Question: I am adding admob adview in my android application's activity :
my code is :
in xml file :
'''
<Linearlayout
>
<Button />
<Button />
<com.google.ads.AdView
xmlns:ads="http://schemas.android.com/apk/res/com.sos.emergency"
android:id="@+id/adView"
android:layout_width="fill_parent"
android:layout_height="fill_parent"
ads:adSize="BANNER"
ads:adUnitId="publisherid" />
</Linearlayout>
'''
in my activity :
'''
AdView adview = (AdView)findViewById(R.id.adView);
adview.loadAd(new AdRequest());
adview.setAdListener(this);
'''
And now i am getting following error :
Logcat :
'''
02-13 12:03:42.784: E/Ads(271): The android:configChanges value of the com.google.ads.AdActivity must include screenLayout.
02-13 12:03:42.784: E/Ads(271): The android:configChanges value of the com.google.ads.AdActivity must include uiMode.
02-13 12:03:42.784: E/Ads(271): The android:configChanges value of the com.google.ads.AdActivity must include screenSize.
02-13 12:03:42.784: E/Ads(271): The android:configChanges value of the com.google.ads.AdActivity must include smallestScreenSize.
02-13 12:03:42.784: E/Ads(271): You must have AdActivity declared in AndroidManifest.xml with configChanges.
'''
And in my manifest file i have added following :
'''
<activity
android:name="com.google.ads.AdActivity"
android:configChanges="keyboard|keyboardHidden|orientation" />
'''
please tell me where i need to edit the code to show ads on my application.
Please see the screen shot of adview it is showing
> You must have AdActivity declared in AndroidManifest.xml with
configChange

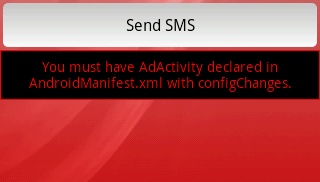
Answer: Are you using the new version of the AdMob SDK (4.3.1)? If you are, you're activity would probably have some extra items under configChanges as below:
'''
<activity android:name="com.google.ads.AdActivity"
android:configChanges="keyboard|keyboardHidden|orientation|screenLayout|uiMode|screenSize|smallestScreenSize"/>
'''
Also, if you do this and you don't have the target set in your 'project.properties' file (probably need to set 'target=android-13' or higher assuming you have an Android SDK of 3.2 or higher).
Found this info in a blog post <URL>.